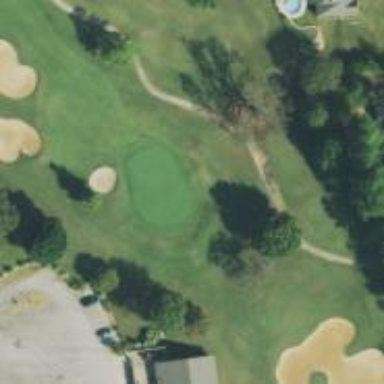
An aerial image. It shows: View of golf hole.